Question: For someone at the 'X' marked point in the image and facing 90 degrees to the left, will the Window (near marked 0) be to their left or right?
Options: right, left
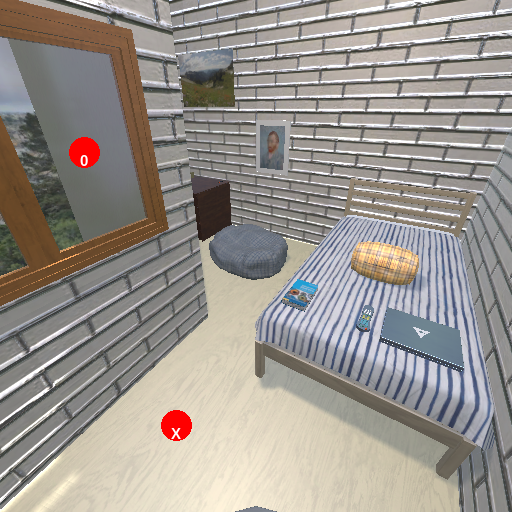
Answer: right